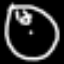
Label: clock